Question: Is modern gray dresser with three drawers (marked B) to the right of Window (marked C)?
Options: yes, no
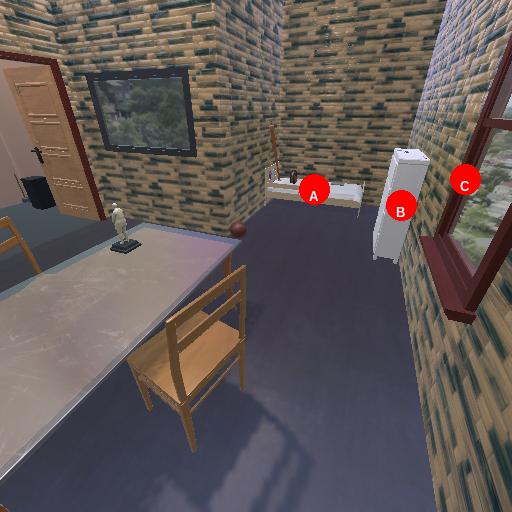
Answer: yes